Question: I installed MVC3 today in VS2010. Since then, if I double click items in Solution Explorer, I get this dialog:

It's intermittent but annoying as heck. It seems to be only happening for a few files. I can't imagine a situation where, when double clicking a file in Solution Explorer, I'd want that file to close. The files in question are all Razor views, but it's not happening for all Razor views, even if they are in the same directory. They all have the same file extension.
Can I disable this dialog and set it to always open a file that I double click in Solution explorer?
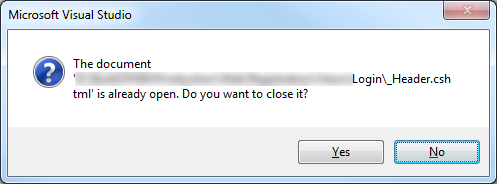
Answer: Restarted the computer and this issue went away.